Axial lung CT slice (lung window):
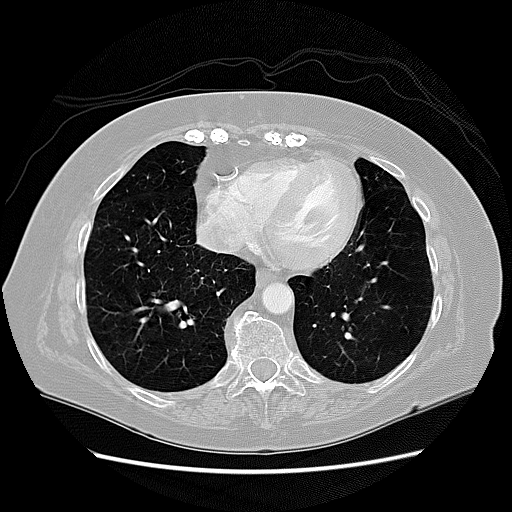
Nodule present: no